Question: I've been working locally on an AngularJS front-end, Django REST backend project and I want to deploy it to Heroku. It keeps giving me errors when I try to push, however,
I've followed the steps on <URL>, which has helped me deploy Django-only apps before.
Below is the output from my 'heroku logs'.
'''
8" dyno= connect= service= status=503 bytes=
2015-04-11T20:51:24.680164+00:00 heroku[api]: Deploy efbd3fb by me@example.com
2015-04-11T20:51:24.680164+00:00 heroku[api]: Release v5 created by me@example.com
2015-04-11T20:51:25.010989+00:00 heroku[web.1]: State changed from crashed to starting
2015-04-11T20:51:30.109140+00:00 heroku[web.1]: Starting process with command 'python manage.py collectstatic --noinput; gunicorn myApp.wsgi --log-file -'
2015-04-11T20:51:31.795813+00:00 app[web.1]: Detected 512 MB available memory, 512 MB limit per process (WEB_MEMORY)
2015-04-11T20:51:31.795838+00:00 app[web.1]: Recommending WEB_CONCURRENCY=1
2015-04-11T20:51:31.824251+00:00 app[web.1]: Traceback (most recent call last):
2015-04-11T20:51:31.824257+00:00 app[web.1]: File "manage.py", line 8, in <module>
2015-04-11T20:51:31.824267+00:00 app[web.1]: from django.core.management import execute_from_command_line
2015-04-11T20:51:31.824296+00:00 app[web.1]: ImportError: No module named django.core.management
2015-04-11T20:51:31.827843+00:00 app[web.1]: bash: gunicorn: command not found
2015-04-11T20:51:32.656017+00:00 heroku[web.1]: Process exited with status 127
2015-04-11T20:51:32.672886+00:00 heroku[web.1]: State changed from starting to crashed
2015-04-11T20:51:32.672886+00:00 heroku[web.1]: State changed from crashed to starting
2015-04-11T20:51:36.675087+00:00 heroku[web.1]: Starting process with command 'python manage.py collectstatic --noinput; gunicorn myApp.wsgi --log-file -'
2015-04-11T20:51:38.446374+00:00 app[web.1]: bash: gunicorn: command not found
2015-04-11T20:51:38.420704+00:00 app[web.1]: Detected 512 MB available memory, 512 MB limit per process (WEB_MEMORY)
2015-04-11T20:51:38.420729+00:00 app[web.1]: Recommending WEB_CONCURRENCY=1
2015-04-11T20:51:38.442039+00:00 app[web.1]: File "manage.py", line 8, in <module>
2015-04-11T20:51:38.442033+00:00 app[web.1]: Traceback (most recent call last):
2015-04-11T20:51:38.443526+00:00 app[web.1]: ImportError: No module named django.core.management
2015-04-11T20:51:38.442047+00:00 app[web.1]: from django.core.management import execute_from_command_line
2015-04-11T20:51:39.265192+00:00 heroku[web.1]: Process exited with status 127
2015-04-11T20:51:39.287328+00:00 heroku[web.1]: State changed from starting to crashed
2015-04-11T20:52:10.960135+00:00 heroku[router]: at=error code=H10 desc="App crashed" method=GET path="/" host=myapp.herokuapp.com request_id=afbb960d-eae4-4891-a885-d4a7e3880f1f fwd="64.247.79.248" dyno= connect= service= status=503 bytes=
2015-04-11T20:52:11.321003+00:00 heroku[router]: at=error code=H10 desc="App crashed" method=GET path="/favicon.ico" host=myapp.herokuapp.com request_id=de3242f1-7dda-4cc5-8b35-6d7c77392151 fwd="64.247.79.248" dyno= connect= service= status=503 bytes=
'''
It seems like Heroku is confused because of an ambiguity between which server to use (Node.js vs. Django) and can't resolve it. Django can't seem to be found by Heroku.
The basic outline of my project is based on this example: <URL>.
My settings file is as follows:
'''
"""
Django settings for my project.
For more information on this file, see
https://docs.djangoproject.com/en/1.7/topics/settings/
For the full list of settings and their values, see
https://docs.djangoproject.com/en/1.7/ref/settings/
"""
# Build paths inside the project like this: os.path.join(BASE_DIR, ...)
import os
BASE_DIR = os.path.dirname(os.path.dirname(__file__))
# Quick-start development settings - unsuitable for production
# See https://docs.djangoproject.com/en/1.7/howto/deployment/checklist/
# SECURITY WARNING: keep the secret key used in production secret!
SECRET_KEY = SUPER_SECRET
# SECURITY WARNING: don't run with debug turned on in production!
DEBUG = os.environ.get('DEBUG', True)
TEMPLATE_DEBUG = True
ALLOWED_HOSTS = []
# Application definition
INSTALLED_APPS = (
'django.contrib.admin',
'django.contrib.auth',
'django.contrib.contenttypes',
'django.contrib.sessions',
'django.contrib.messages',
'django.contrib.staticfiles',
'debug_toolbar',
'rest_framework',
'compressor',
'authentication',
)
MIDDLEWARE_CLASSES = (
'django.contrib.sessions.middleware.SessionMiddleware',
'django.middleware.common.CommonMiddleware',
'django.middleware.csrf.CsrfViewMiddleware',
'django.contrib.auth.middleware.AuthenticationMiddleware',
'django.contrib.auth.middleware.SessionAuthenticationMiddleware',
'django.contrib.messages.middleware.MessageMiddleware',
'django.middleware.clickjacking.XFrameOptionsMiddleware',
)
ROOT_URLCONF = 'myApp.urls'
WSGI_APPLICATION = 'myApp.wsgi.application'
# Database
# https://docs.djangoproject.com/en/1.7/ref/settings/#databases
import dj_database_url
DATABASES = {
'default': dj_database_url.config(
default='sqlite:///' + os.path.join(BASE_DIR, 'db.sqlite3')
)
}
# Internationalization
# https://docs.djangoproject.com/en/1.7/topics/i18n/
LANGUAGE_CODE = 'en-us'
TIME_ZONE = 'UTC'
USE_I18N = True
USE_L10N = True
USE_TZ = True
# Static files (CSS, JavaScript, Images)
# https://docs.djangoproject.com/en/1.7/howto/static-files/
STATIC_URL = '/static/'
STATIC_ROOT = 'staticfiles'
STATICFILES_DIRS = (
# os.path.join(BASE_DIR, 'dist/static'),
os.path.join(BASE_DIR, 'static'),
)
STATICFILES_FINDERS = (
'django.contrib.staticfiles.finders.FileSystemFinder',
'django.contrib.staticfiles.finders.AppDirectoriesFinder',
'compressor.finders.CompressorFinder',
)
COMPRESS_ENABLED = os.environ.get('COMPRESS_ENABLED', False)
TEMPLATE_DIRS = (
os.path.join(BASE_DIR, 'templates'),
)
REST_FRAMEWORK = {
'DEFAULT_AUTHENTICATION_CLASSES': (
'rest_framework.authentication.SessionAuthentication',
)
}
# Honor the 'X-Forwarded-Proto' header for request.is_secure()
SECURE_PROXY_SSL_HEADER = ('HTTP_X_FORWARDED_PROTO', 'https')
# Allow all host headers
ALLOWED_HOSTS = ['*']
AUTH_USER_MODEL = 'authentication.Account'
# Parse database configuration from $DATABASE_URL
import dj_database_url
DATABASES['default'] = dj_database_url.config()
# Enable Connection Pooling
DATABASES['default']['ENGINE'] = 'django_postgrespool'
# Simplified static file serving.
# https://warehouse.python.org/project/whitenoise/
STATICFILES_STORAGE = 'whitenoise.django.GzipManifestStaticFilesStorage'
# Honor the 'X-Forwarded-Proto' header for request.is_secure()
SECURE_PROXY_SSL_HEADER = ('HTTP_X_FORWARDED_PROTO', 'https')
'''
If any more information is needed, I can add it.
Thanks,
erip
I noticed this when pushing to Heroku:

It definitely is being recognized as a Node.js backend rather than Django and is, therefore, not installing from my 'requirements.txt'. How can I change this? I tried 'heroku config:set BUILDPACK_URL=https://github.com/heroku/heroku-buildpack-python', but it didn't seem to work.
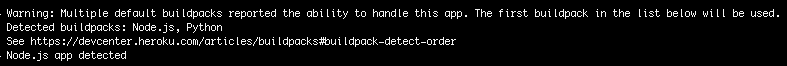
Answer: I don't understand why you need Node at all in a Django project - it's not required for Angular or DRF - but the instructions in the linked project mention setting the buildpack to a custom "multi" one:
'''
heroku config:set BUILDPACK_URL=https://github.com/ddollar/heroku-buildpack-multi.git
'''